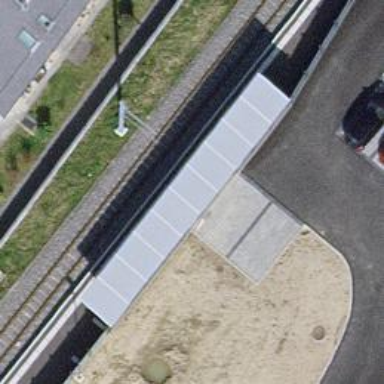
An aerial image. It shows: Railway halt.